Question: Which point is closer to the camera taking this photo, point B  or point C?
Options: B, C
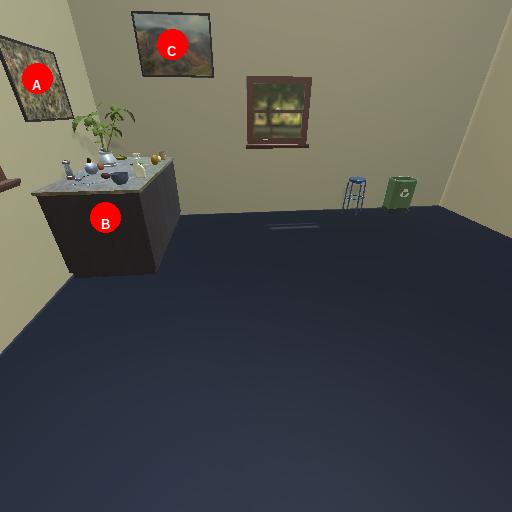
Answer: B